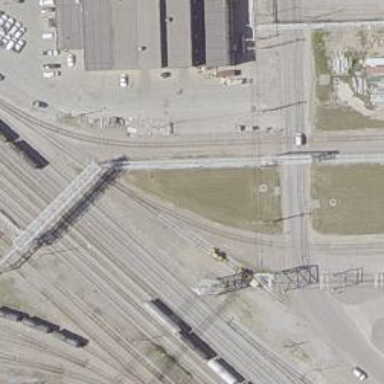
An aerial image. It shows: Rail spur service.